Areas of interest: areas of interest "Grand Business Home City"
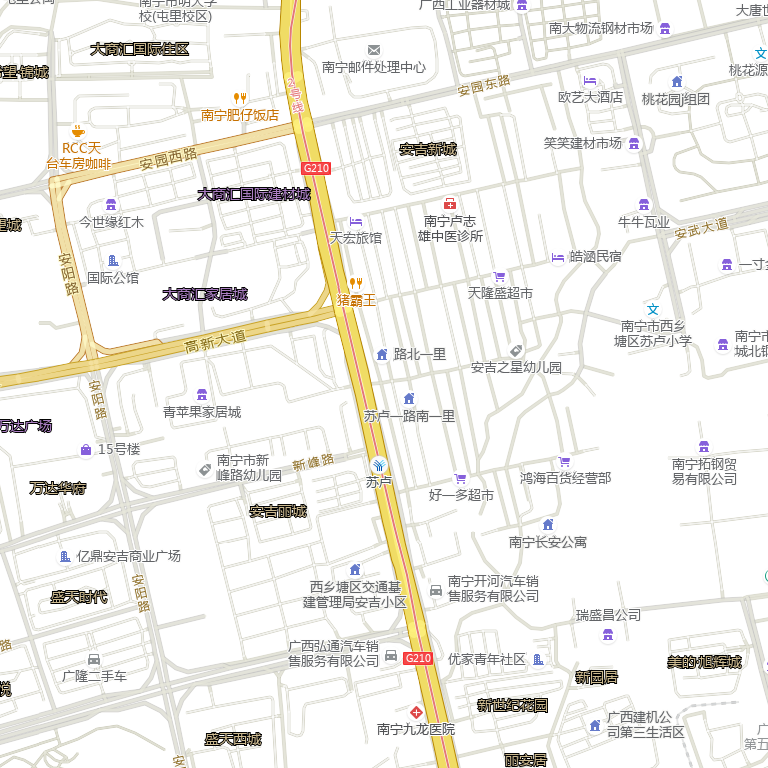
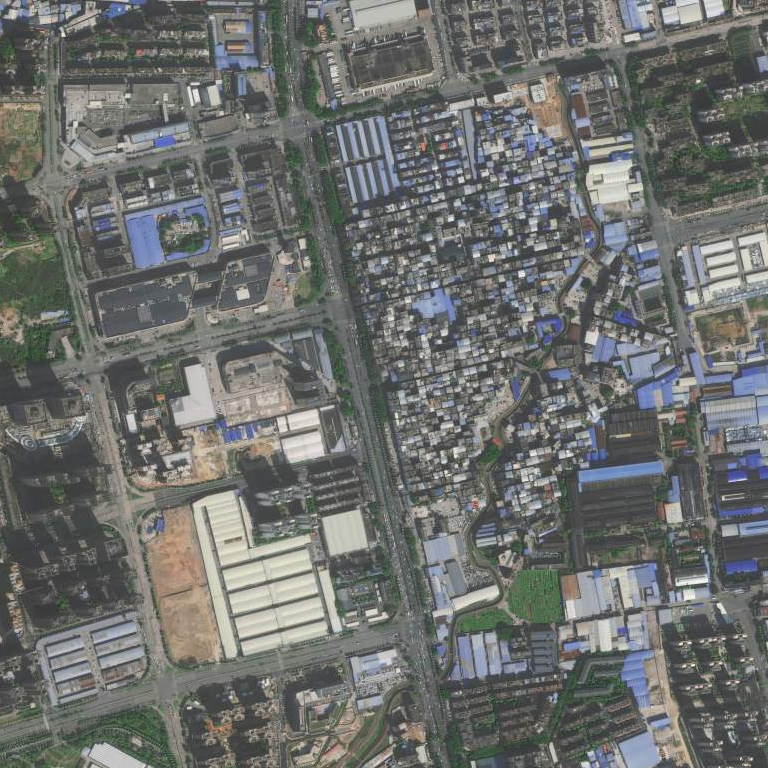